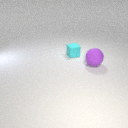
large purple rubber sphere to the right of small cyan rubber cube